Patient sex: M
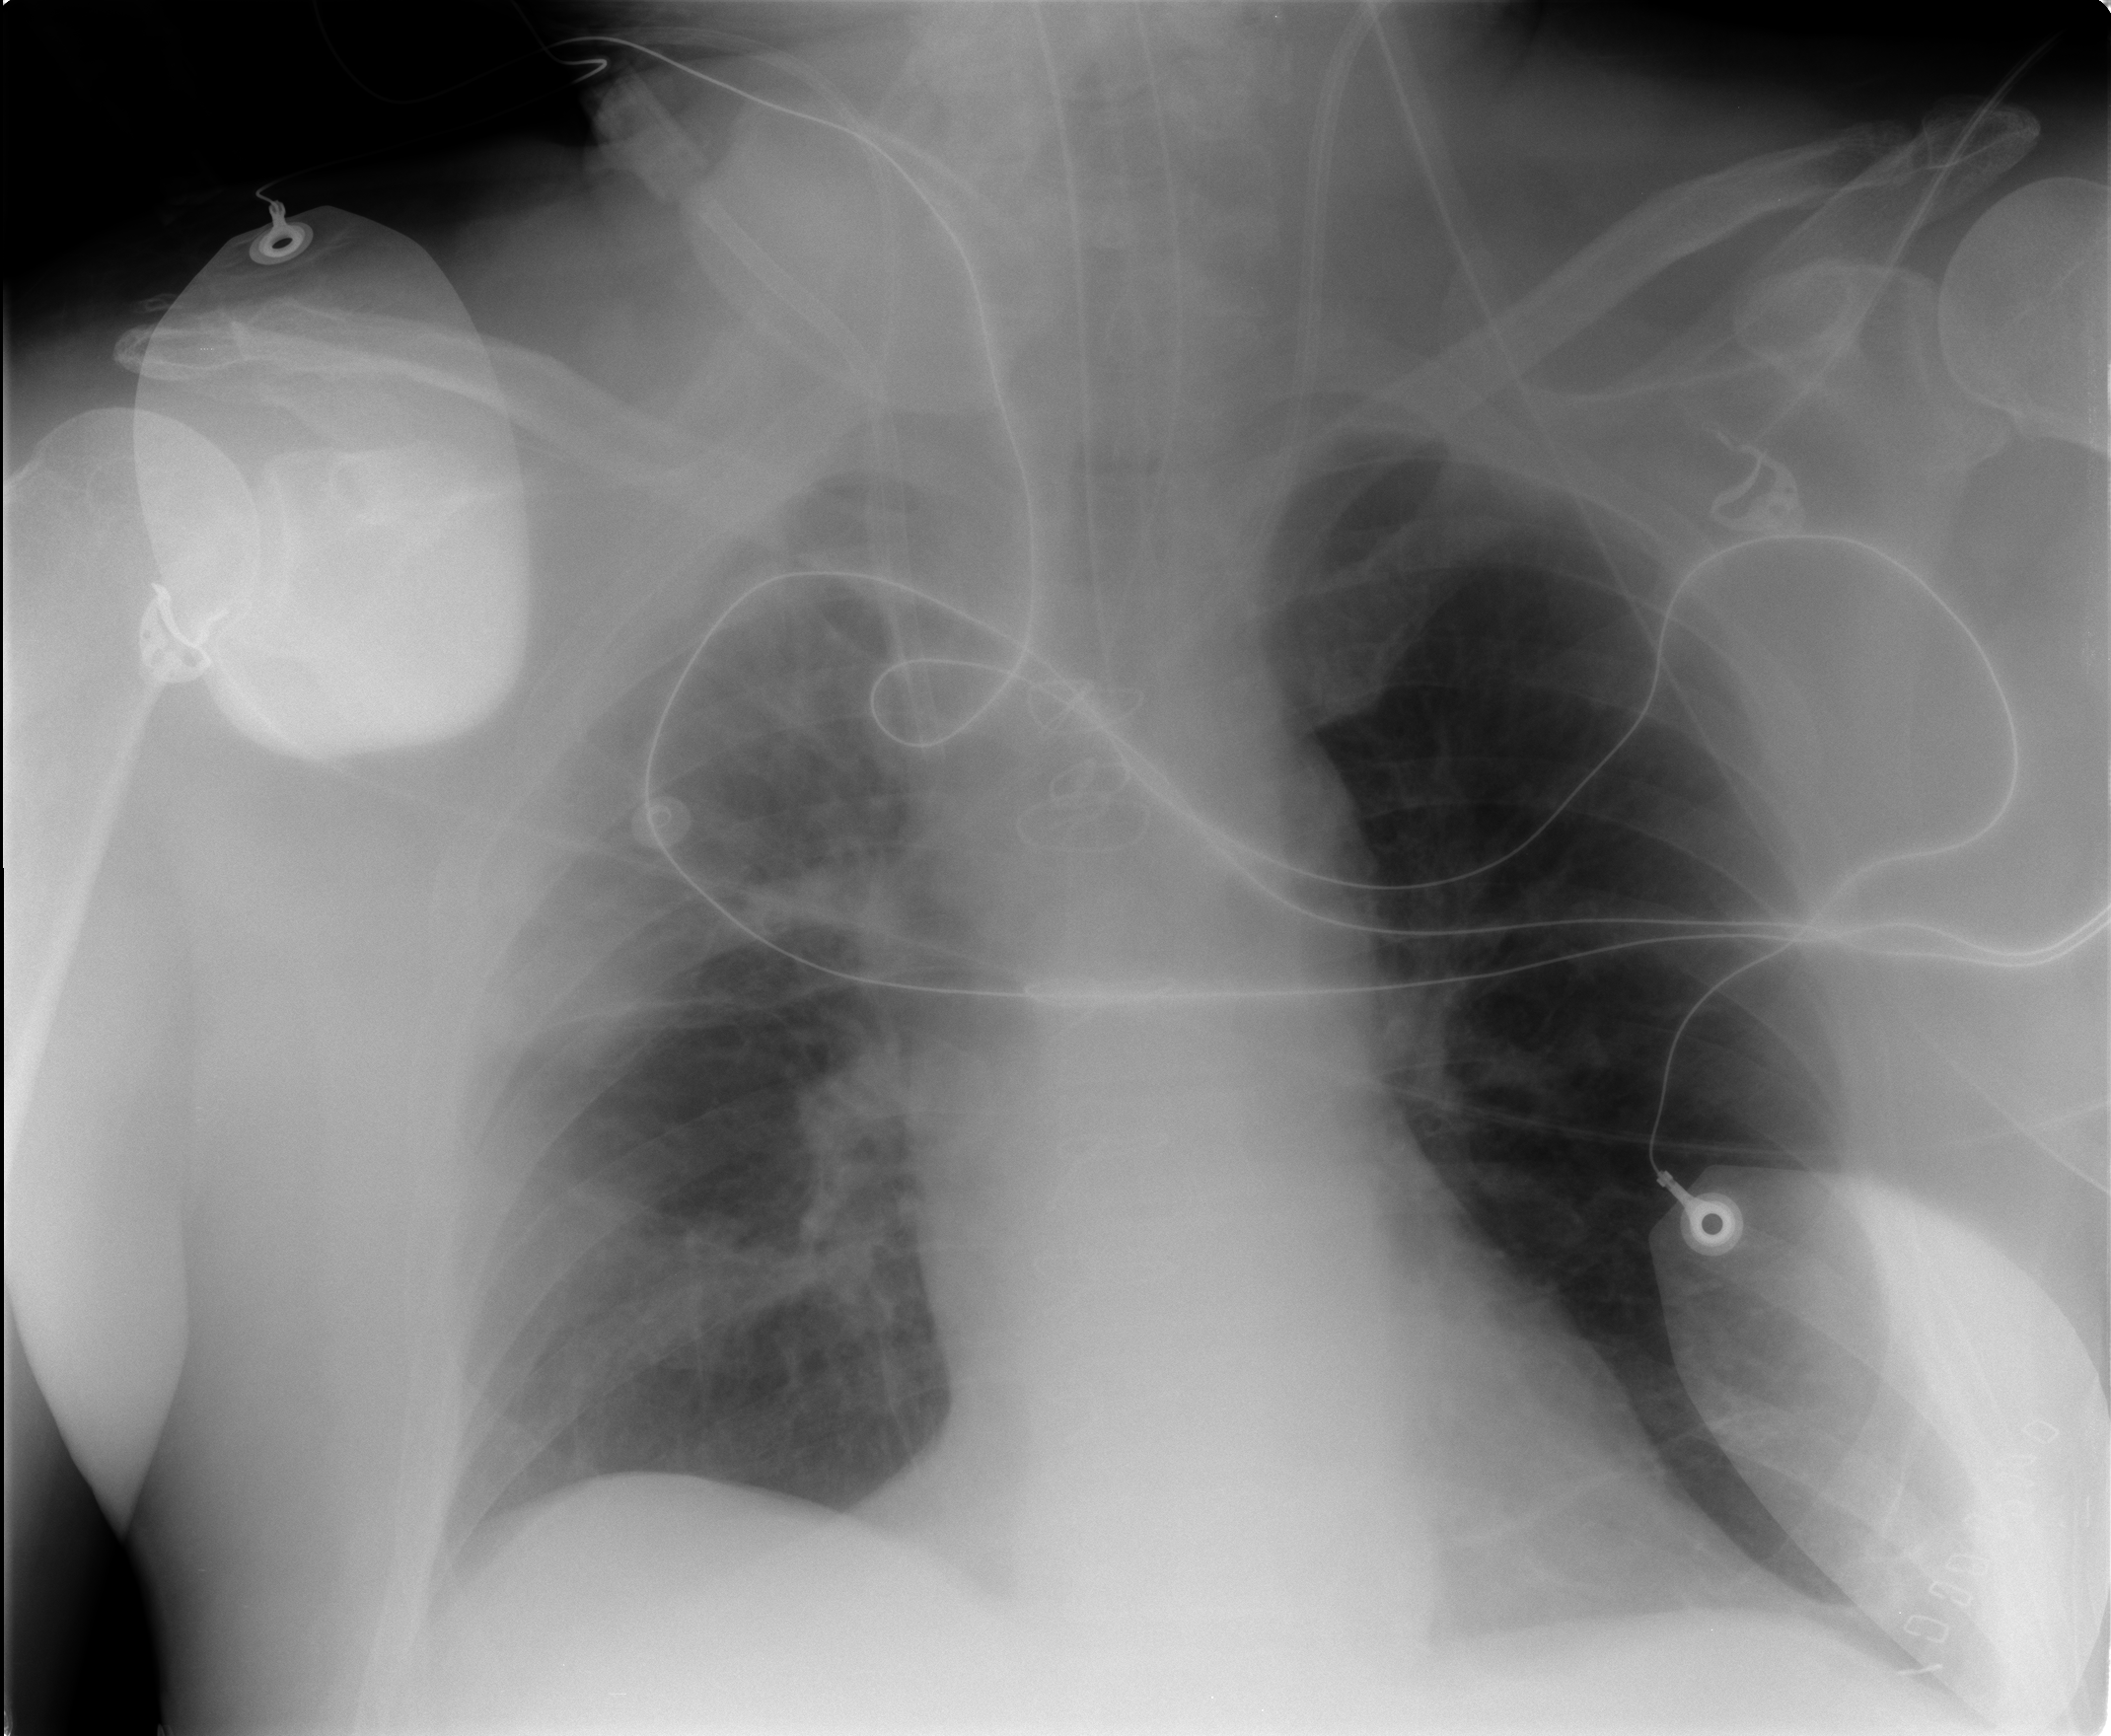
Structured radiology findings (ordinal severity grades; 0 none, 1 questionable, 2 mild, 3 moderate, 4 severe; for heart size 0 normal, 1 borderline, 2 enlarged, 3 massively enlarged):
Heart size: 0
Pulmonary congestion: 0
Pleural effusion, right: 0
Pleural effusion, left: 1
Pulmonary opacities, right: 1
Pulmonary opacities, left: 0
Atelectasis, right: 2
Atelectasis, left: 1